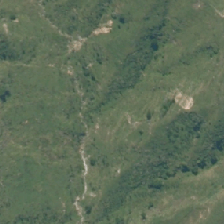
Land cover: low_producing_grassland